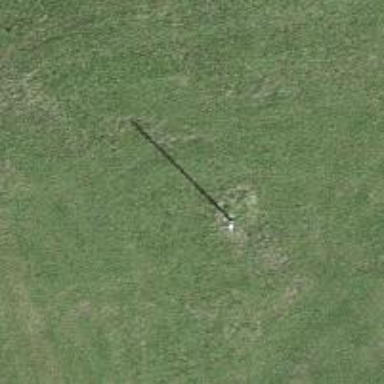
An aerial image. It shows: Power pole.